Field crop: maize
Growth stage: 2
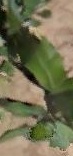
Species: maize